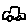
Label: car